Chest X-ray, PA view. Patient: 82 years old, sex M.
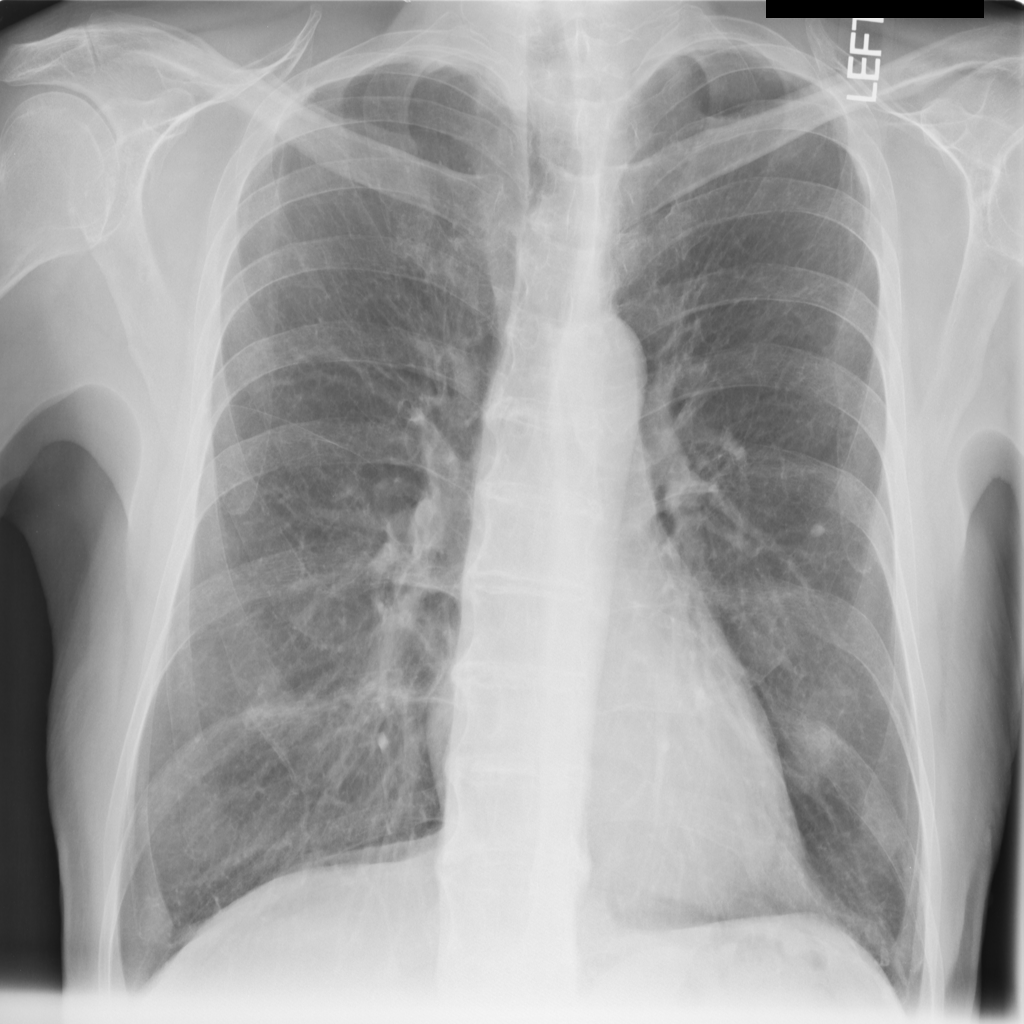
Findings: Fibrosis